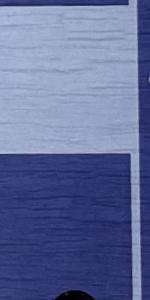
Label: Empty